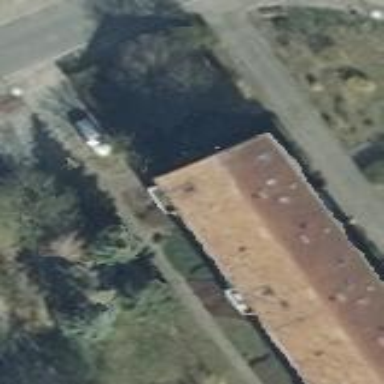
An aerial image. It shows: Gabled roof apartments building.